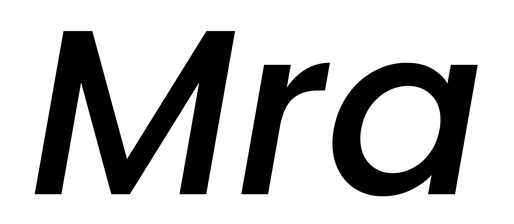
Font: Poppins-MediumItalic